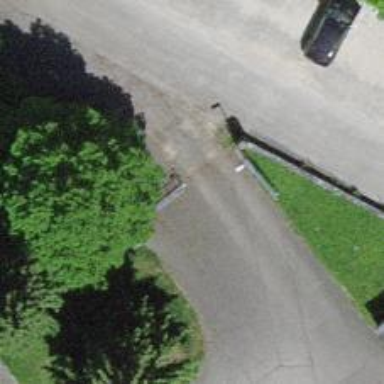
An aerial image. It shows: Gate.